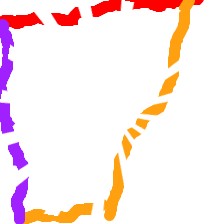
Shape: trapezoid